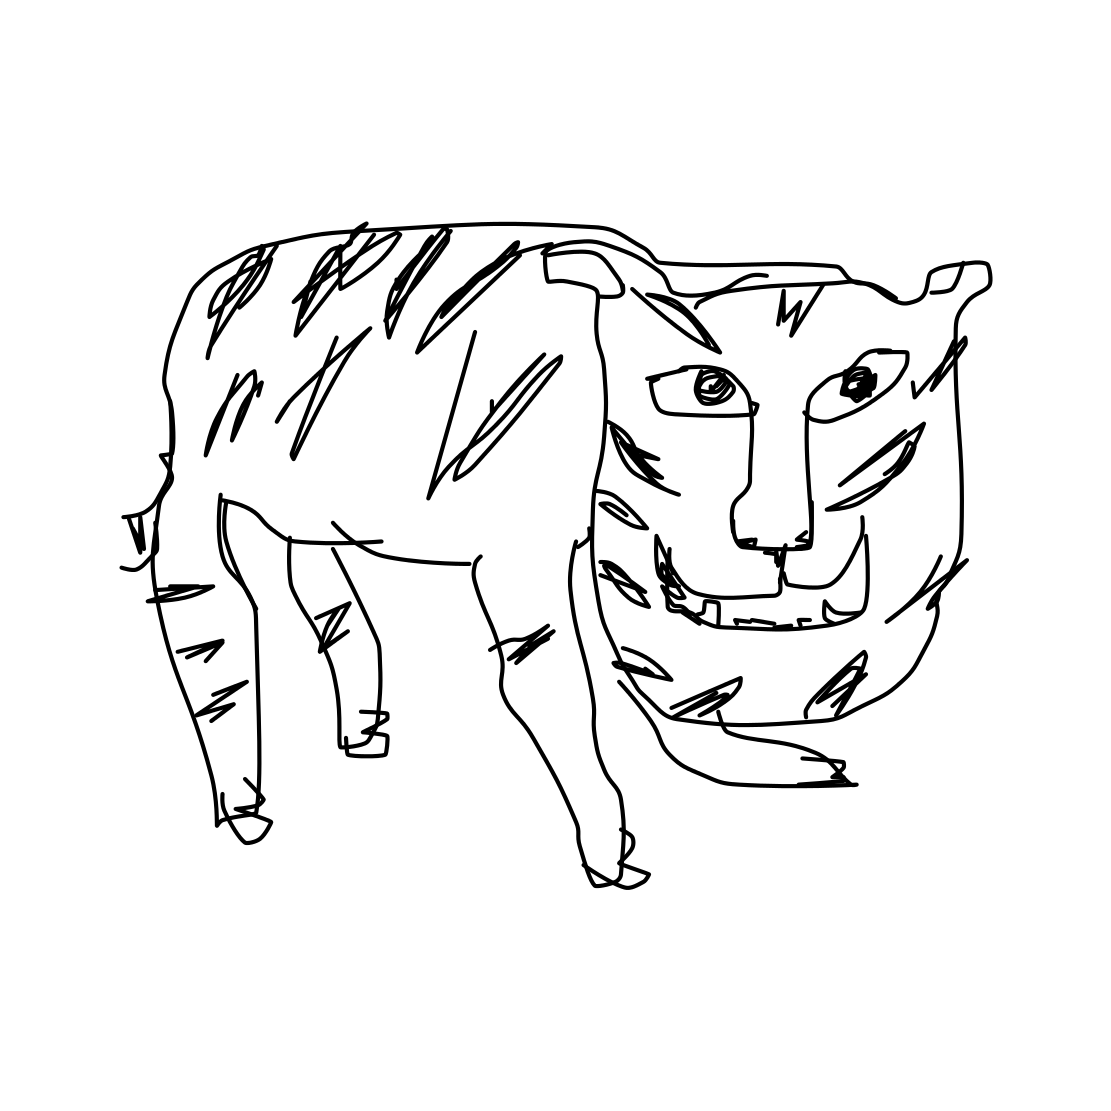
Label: tiger